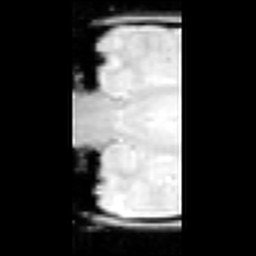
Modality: inplaneT1
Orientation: coronal
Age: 20
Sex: female